Question: I have a Django application, which requires several JavaScript files.
In Chrome I get the error "Resource interpreted as Script, but transferred with MIME type text/html".

AFAIK (see <URL> in order to fix this problem, I need to configure Django so that JavaScript files are returned with content-type "application/x-javascript".
How can I do this in Django?
I followed the advice by Daniel Roseman and found following solution.
1) Modify urls.py:
'''
urlpatterns = patterns('',
...
url(r'.*\.js$', java_script),
...
)
'''
2) Add following function to views.py:
'''
def java_script(request):
filename = request.path.strip("/")
data = open(filename, "rb").read()
return HttpResponse(data, mimetype="application/x-javascript")
'''
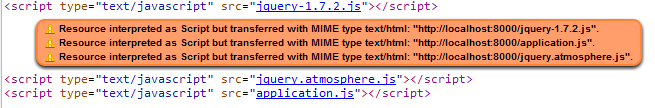
Answer: I suspect the problem is not what you think it is. What is probably actually happening is that your JS files are not being served at all: instead, the Django error page is being sent. You need to figure out why.